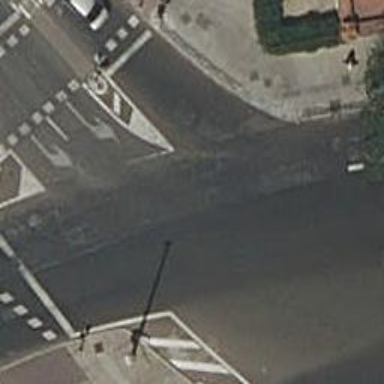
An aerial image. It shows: Road with traffic signals for signaling.